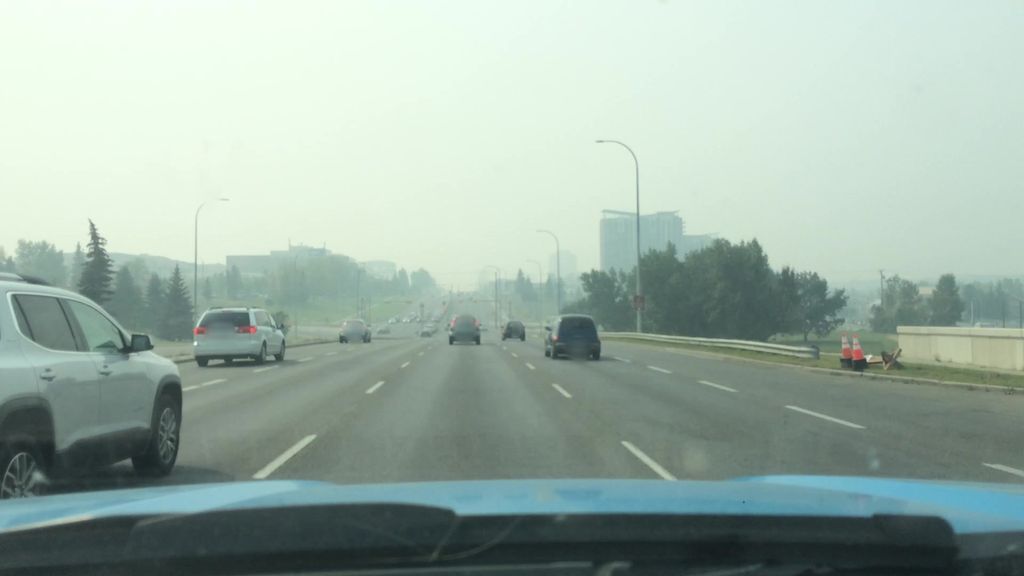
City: calgary